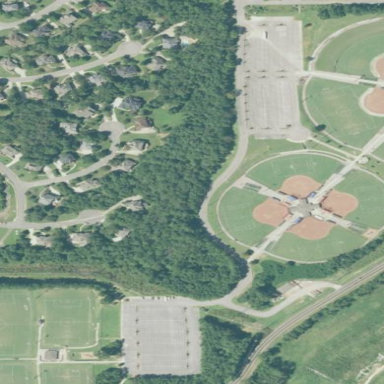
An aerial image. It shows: Sports centre offering soccer and baseball facilities.